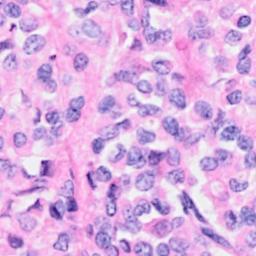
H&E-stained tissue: Breast